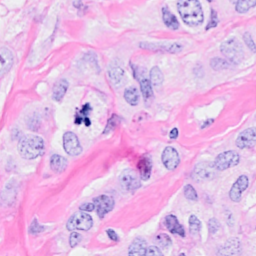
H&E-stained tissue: Breast